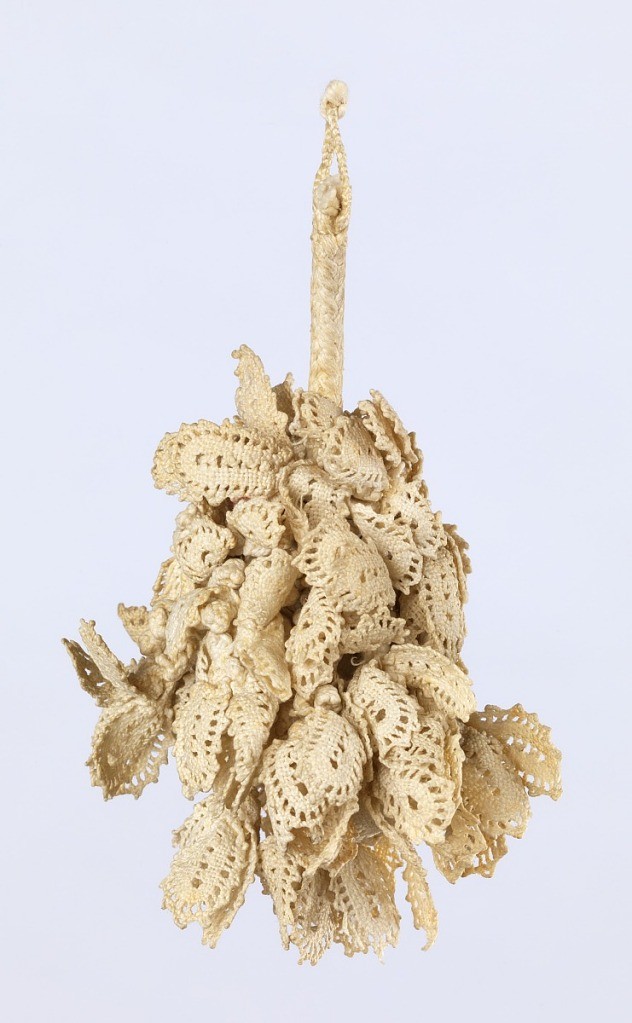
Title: Tassel
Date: late 16th–early 17th century
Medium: linen Technique: braided and knotted, with bobbin lace
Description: White linen tassel braided over an inner stem, terminating in a round ball from which hang many short braided stems terminating in bobbin lace petals. Center ball surrounded by tiny knots.